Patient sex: F
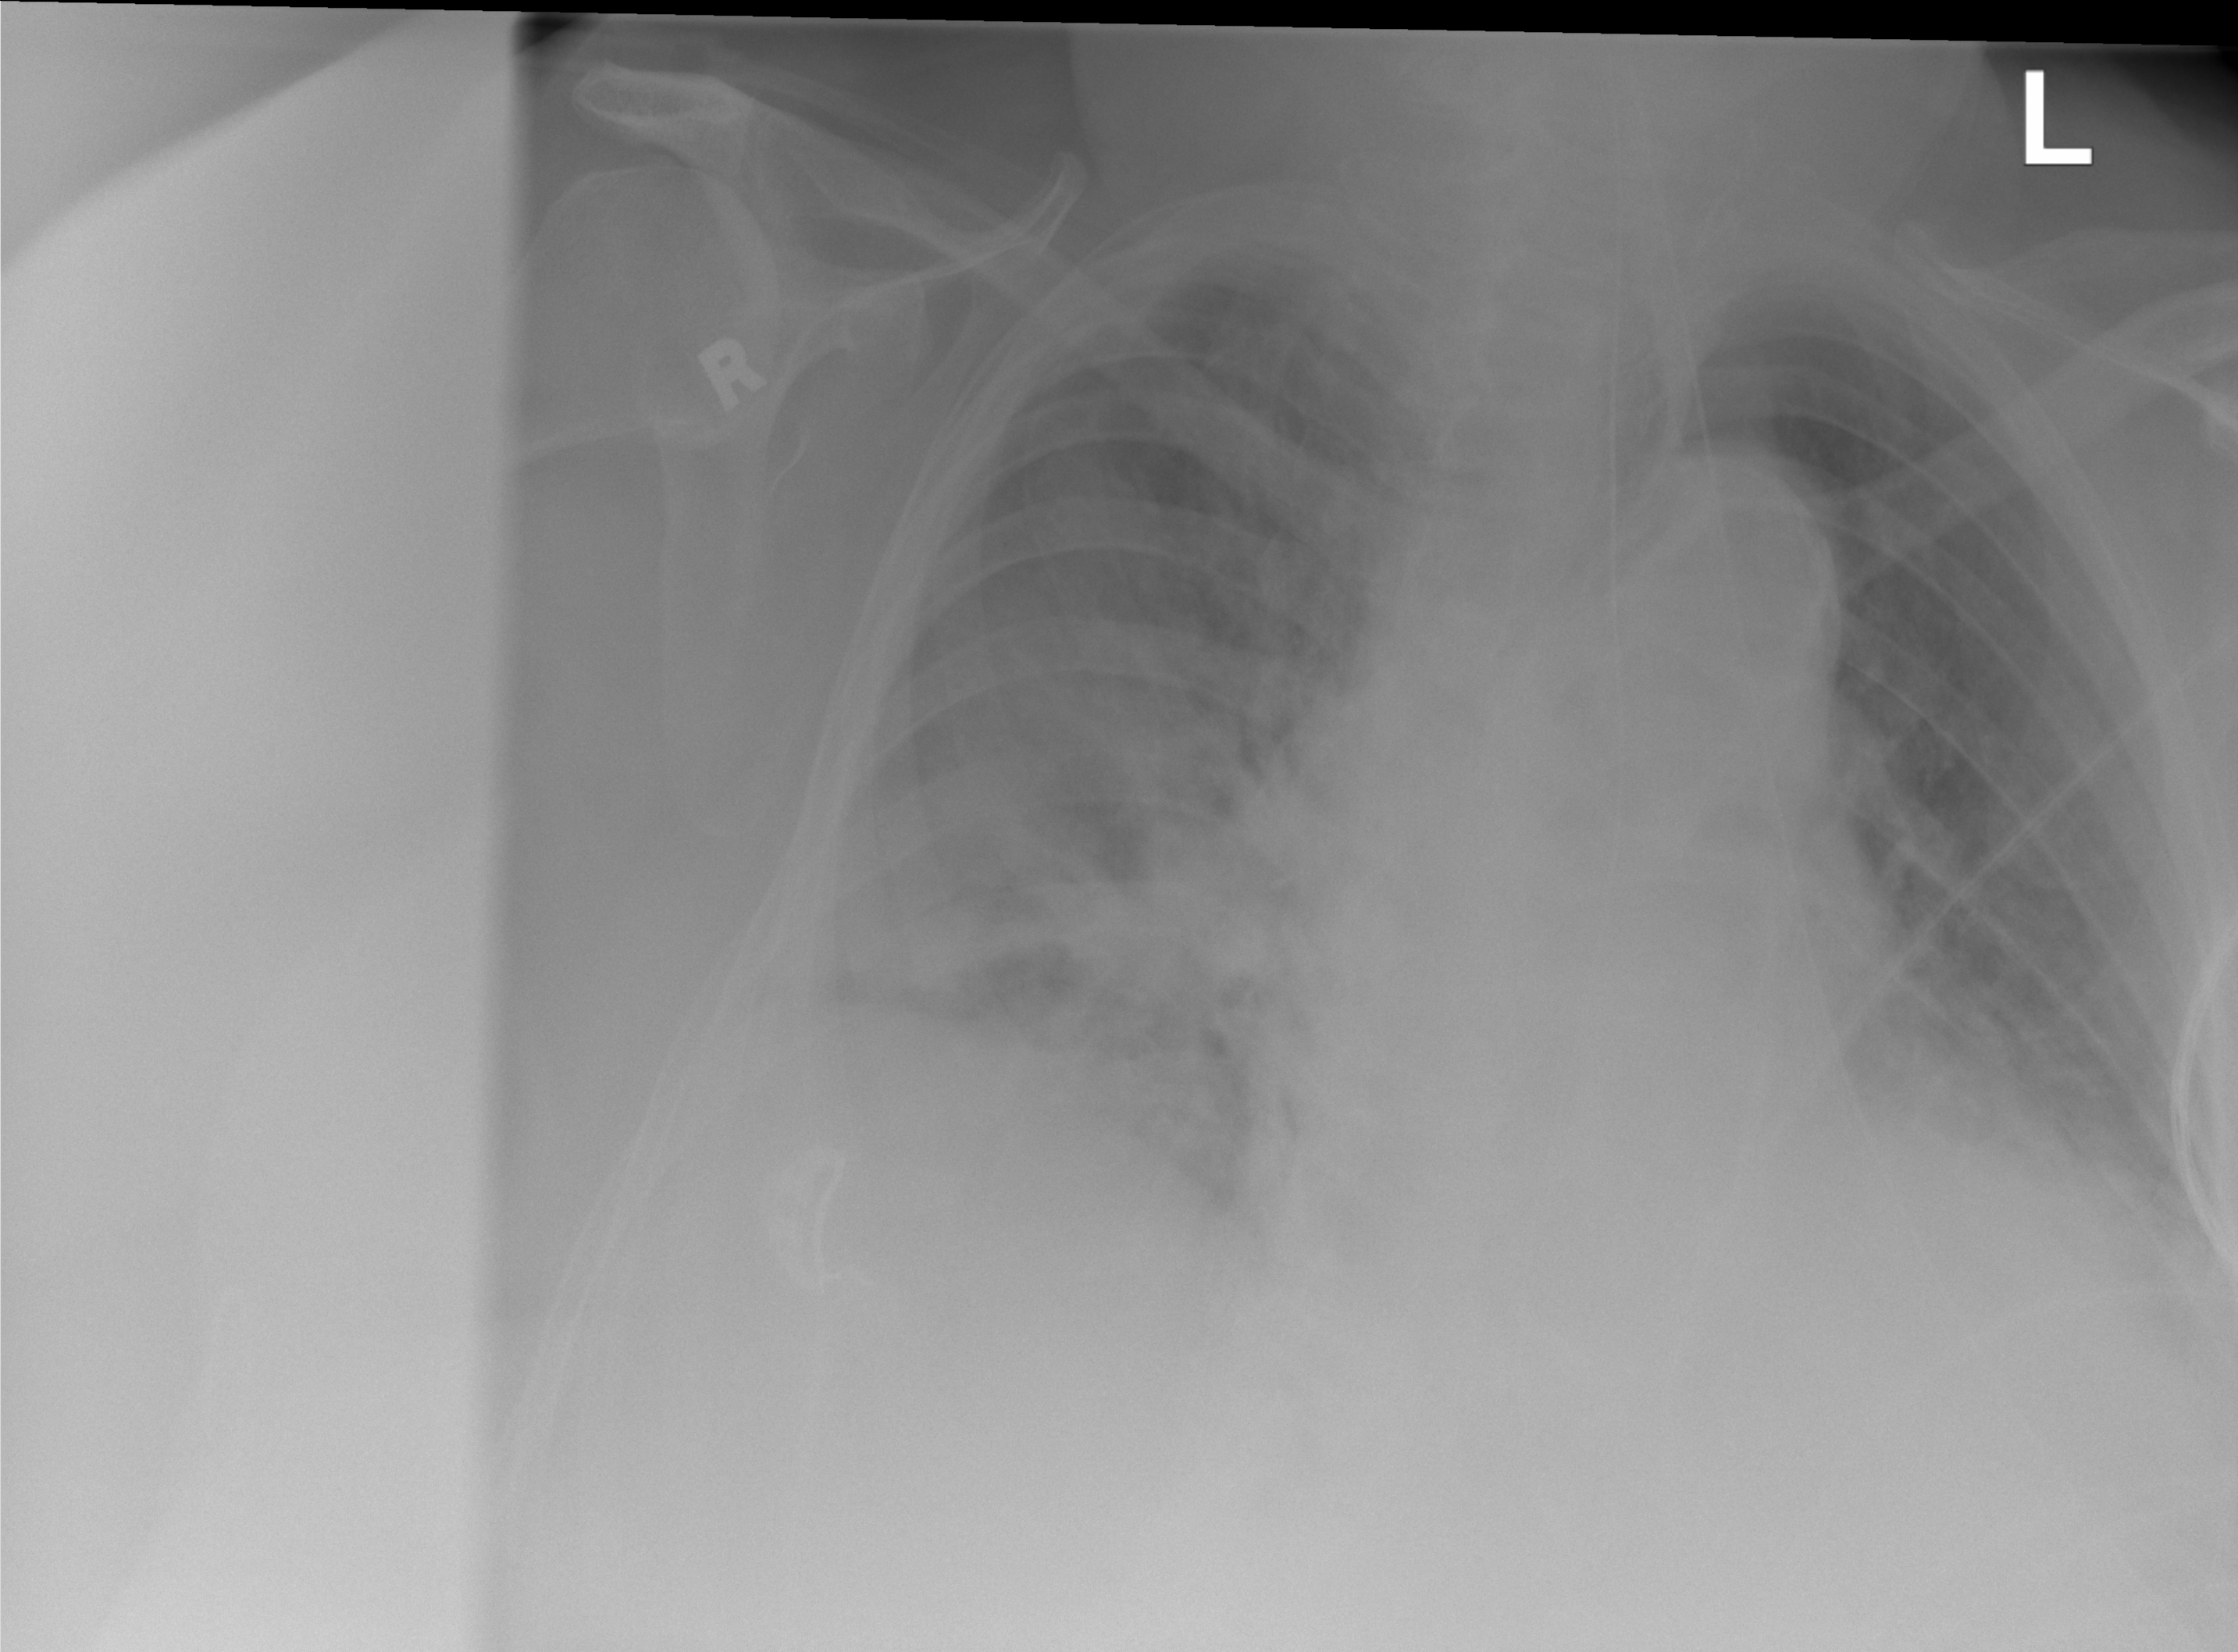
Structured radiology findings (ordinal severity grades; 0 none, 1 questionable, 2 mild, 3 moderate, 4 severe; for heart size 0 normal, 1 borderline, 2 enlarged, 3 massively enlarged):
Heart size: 1
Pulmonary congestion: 0
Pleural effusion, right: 0
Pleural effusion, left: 1
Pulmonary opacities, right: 3
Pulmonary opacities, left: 1
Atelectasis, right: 2
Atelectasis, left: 0